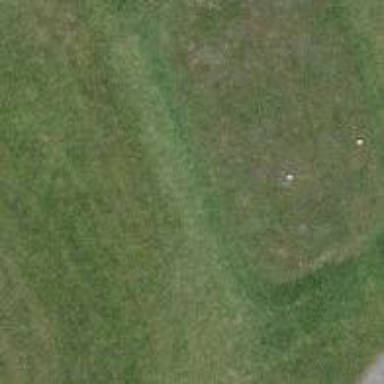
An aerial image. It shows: Grassy area designated as golf tee.